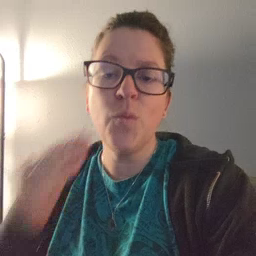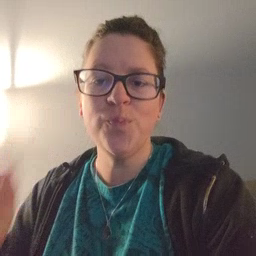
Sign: home